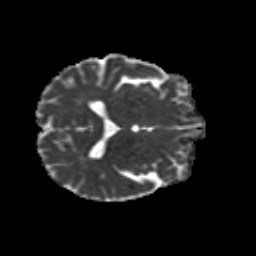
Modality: MD
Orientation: axial
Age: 46
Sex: male
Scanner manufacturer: siemens
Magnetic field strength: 3 T
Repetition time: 8.6 s
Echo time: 0.095 s